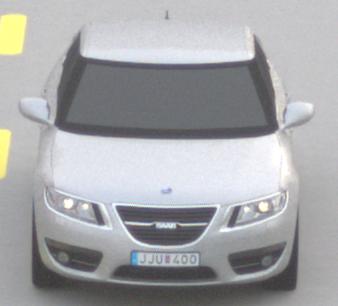
Make: Saab
Model: 5-Sep
Detailed model: 9-5 1.6T
Model produced from: 2010/06
Model produced until: 2011/12
Doors: 4
Color: white
Road condition: dry road
Daytime: sunrise or sunset
Contrast: low contrast